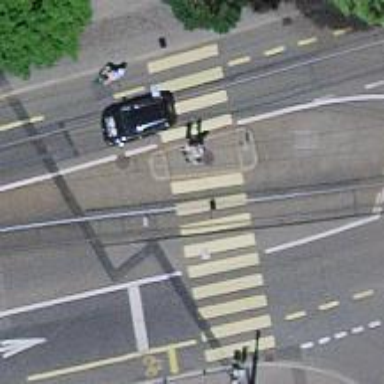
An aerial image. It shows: Tram crossing on the railway.